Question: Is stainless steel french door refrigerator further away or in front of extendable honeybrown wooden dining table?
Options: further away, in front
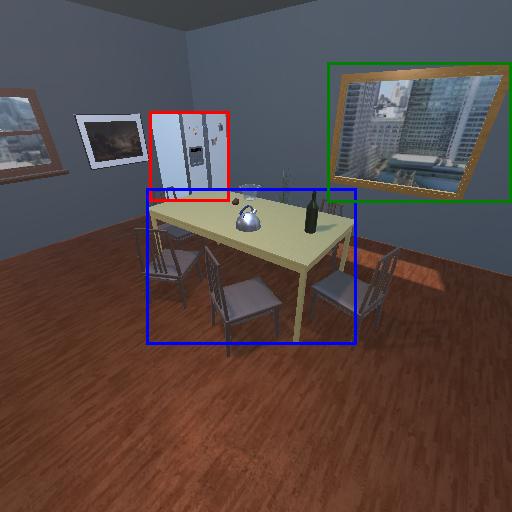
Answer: further away